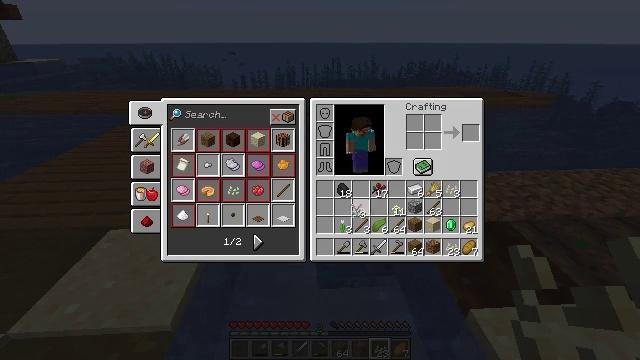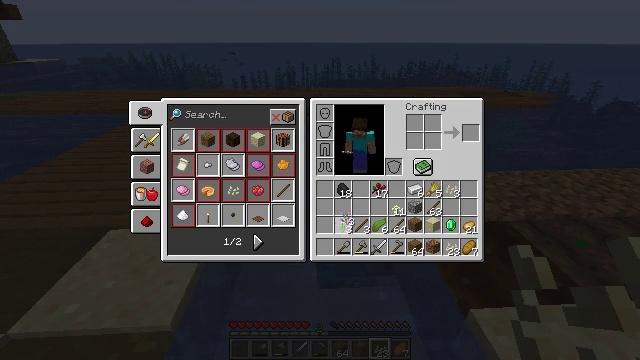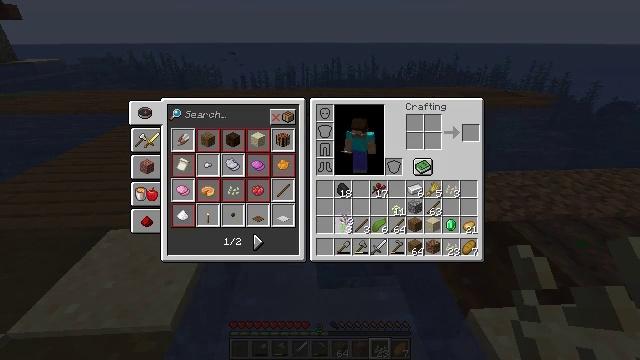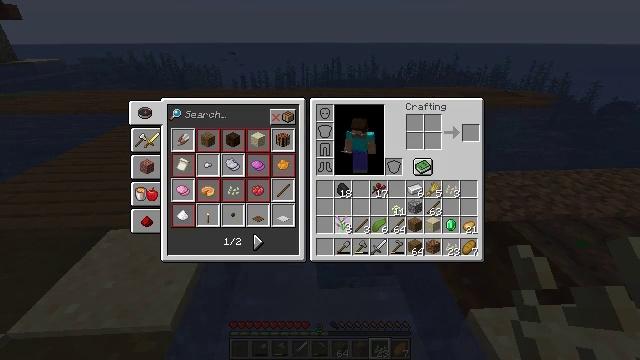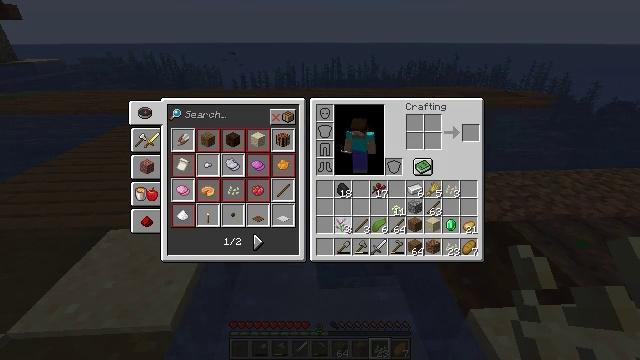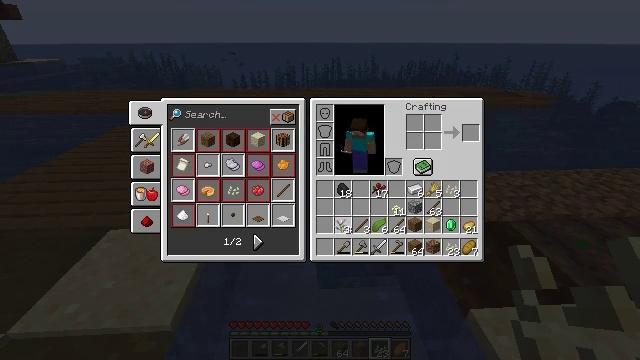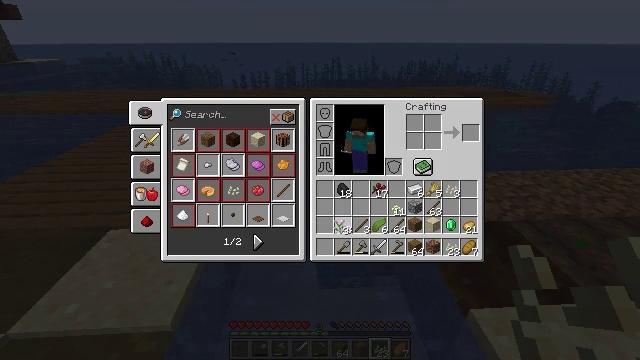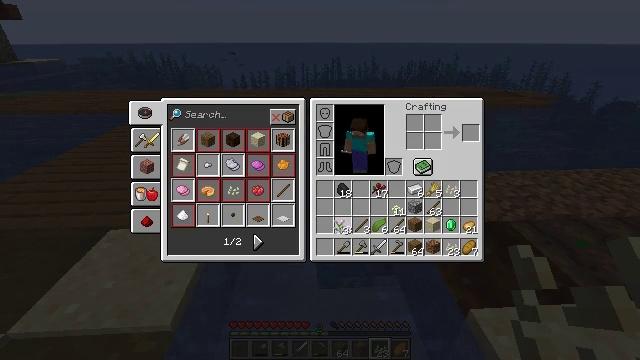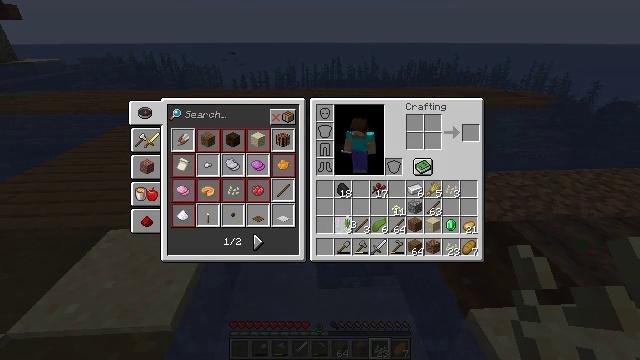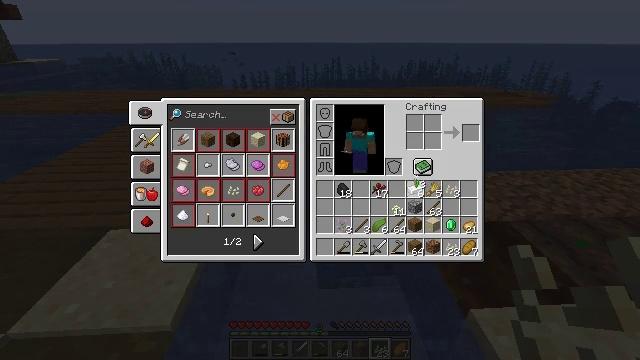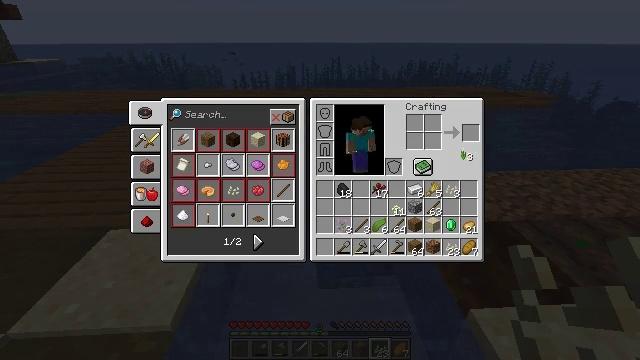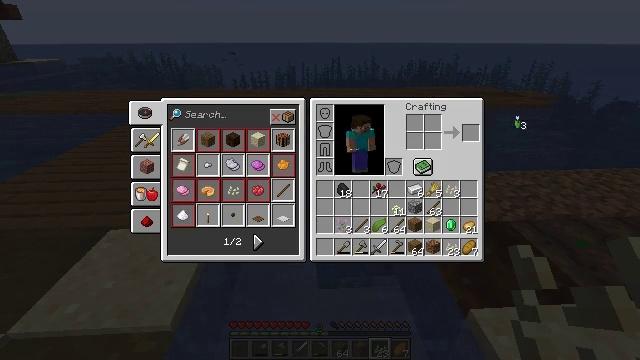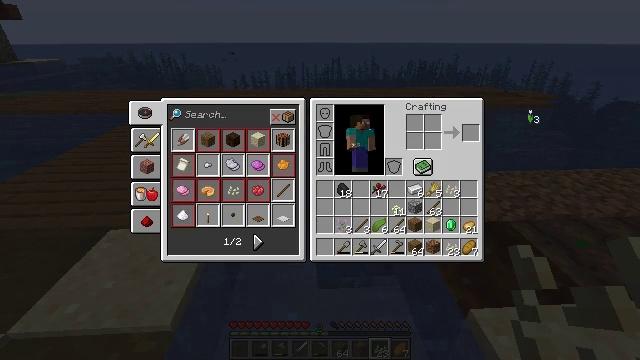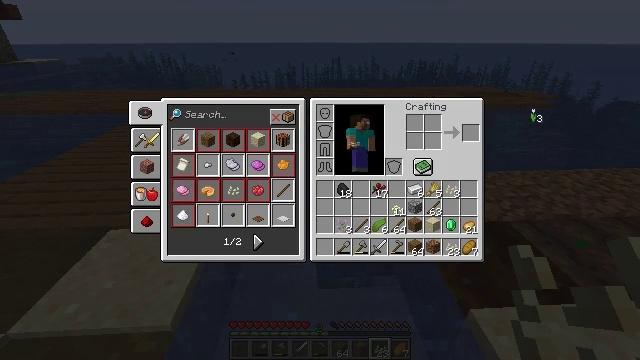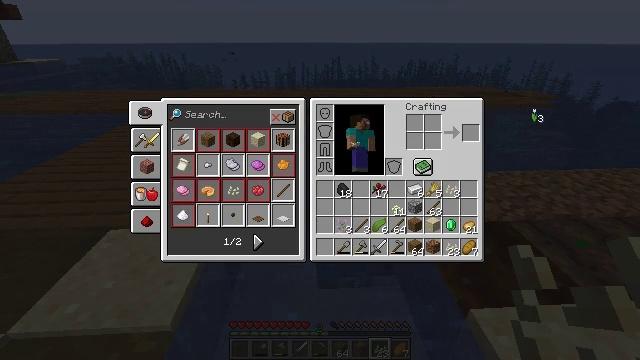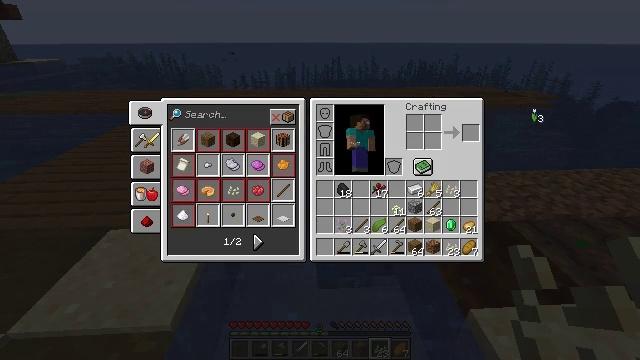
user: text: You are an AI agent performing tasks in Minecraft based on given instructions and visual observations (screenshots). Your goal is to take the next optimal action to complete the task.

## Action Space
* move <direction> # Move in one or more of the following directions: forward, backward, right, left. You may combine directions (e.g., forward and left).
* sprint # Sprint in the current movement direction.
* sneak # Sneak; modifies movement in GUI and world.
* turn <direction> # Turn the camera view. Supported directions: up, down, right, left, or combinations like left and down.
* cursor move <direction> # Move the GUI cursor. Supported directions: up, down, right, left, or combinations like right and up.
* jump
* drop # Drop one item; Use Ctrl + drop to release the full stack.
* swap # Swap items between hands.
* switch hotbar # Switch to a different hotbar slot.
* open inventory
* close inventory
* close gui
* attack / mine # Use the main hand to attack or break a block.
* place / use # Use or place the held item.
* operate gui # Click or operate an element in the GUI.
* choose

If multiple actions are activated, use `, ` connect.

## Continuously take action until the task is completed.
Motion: motion action
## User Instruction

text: Remove a pink tulip from the inventory.
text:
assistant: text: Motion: cursor move left
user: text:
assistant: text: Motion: no_op
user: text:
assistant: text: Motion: no_op
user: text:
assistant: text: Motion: no_op
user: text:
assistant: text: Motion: no_op
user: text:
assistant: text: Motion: operate gui
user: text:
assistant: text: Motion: operate gui
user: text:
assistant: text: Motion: cursor move right
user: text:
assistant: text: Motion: cursor move right and up
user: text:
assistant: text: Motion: cursor move right and up
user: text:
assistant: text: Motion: cursor move right and up
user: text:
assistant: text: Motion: cursor move right
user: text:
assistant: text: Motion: operate gui
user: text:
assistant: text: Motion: operate gui
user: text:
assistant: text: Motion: operate gui
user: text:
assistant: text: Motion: operate gui
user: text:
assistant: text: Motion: cursor move left and down
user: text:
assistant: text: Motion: cursor move left and down
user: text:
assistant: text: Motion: cursor move left and down
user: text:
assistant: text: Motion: cursor move left and down
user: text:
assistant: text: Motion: cursor move left and down
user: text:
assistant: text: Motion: no_op